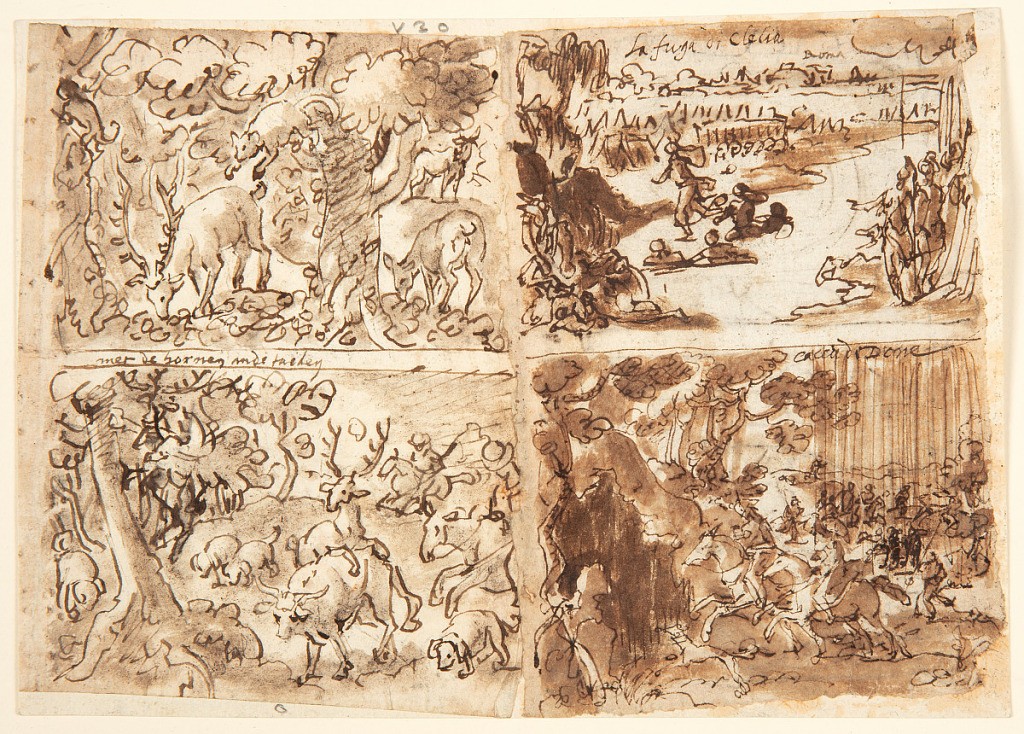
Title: Deer attacked by Lynxes [above left]; Deer Hunt with Hounds Tracking [below left]; Cloelia and her Companions escape Porsena's Camp [above right]; Aeneas and Dido Shelter in a Cave [below right]
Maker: Jan van der Straet, called Stradanus, Flemish, 1523–1605
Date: ca. 1596–1598
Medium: Pen and brown ink, brush and brown and black washes over black chalk on two spuriously joined sheets of laid paper
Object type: Drawing
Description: Recto, above left: Forest scene with stags feeding. Above them, lynx is shown jumping from a tree towards the back of one of the stags.
Recto, below left: In a wood, stags chased by hounds try to hide their scent. One climbs on the back of a bull, the other rubs its antlers on a tree. Hunters and dogs approach from the right. Recto, above right: A figure identified as Coelia flees towards left across the Tiber river. Her companions follow.
Recto, below right: Dido and Aeneas on horseback, out on a hunting trip, ride toward a cave at left to take shelter from a storm.
Verso: Two female busts in oval frames set within decorative borders.